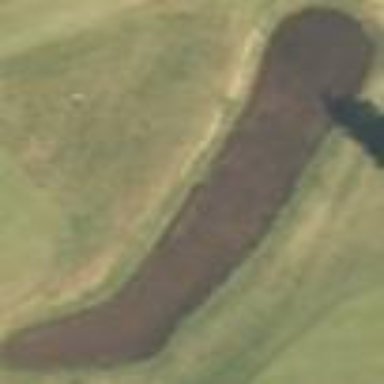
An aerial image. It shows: Water hazard on golf course. The hazard is natural water feature.